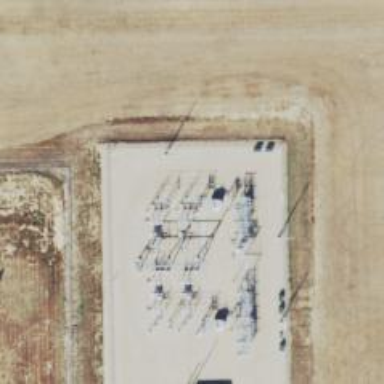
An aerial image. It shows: Switch used for power control.